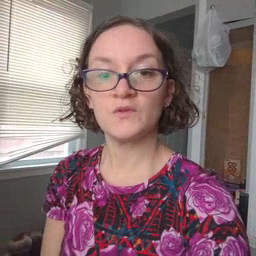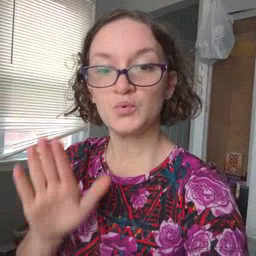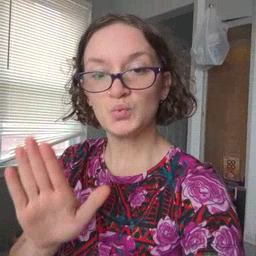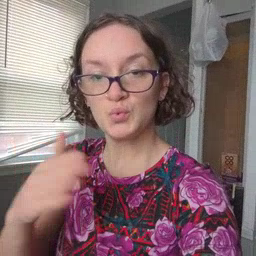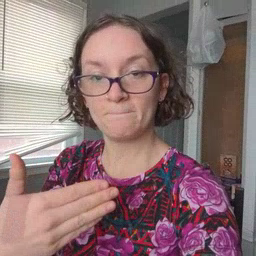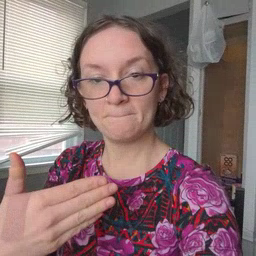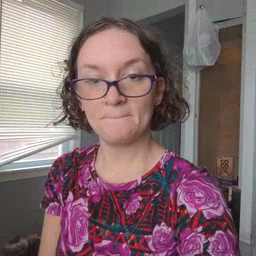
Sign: room